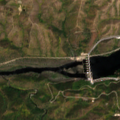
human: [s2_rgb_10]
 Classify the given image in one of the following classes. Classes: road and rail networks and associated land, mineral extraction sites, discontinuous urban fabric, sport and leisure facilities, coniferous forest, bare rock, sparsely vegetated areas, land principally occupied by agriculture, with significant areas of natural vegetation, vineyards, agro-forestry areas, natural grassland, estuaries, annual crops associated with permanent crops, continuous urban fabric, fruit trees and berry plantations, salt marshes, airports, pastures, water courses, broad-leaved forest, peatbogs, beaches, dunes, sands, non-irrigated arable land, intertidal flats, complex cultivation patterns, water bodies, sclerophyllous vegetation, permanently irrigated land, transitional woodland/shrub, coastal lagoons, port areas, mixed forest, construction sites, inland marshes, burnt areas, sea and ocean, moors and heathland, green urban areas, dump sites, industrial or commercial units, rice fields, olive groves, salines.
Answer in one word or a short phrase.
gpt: olive groves, broad-leaved forest, sclerophyllous vegetation, transitional woodland/shrub, water courses